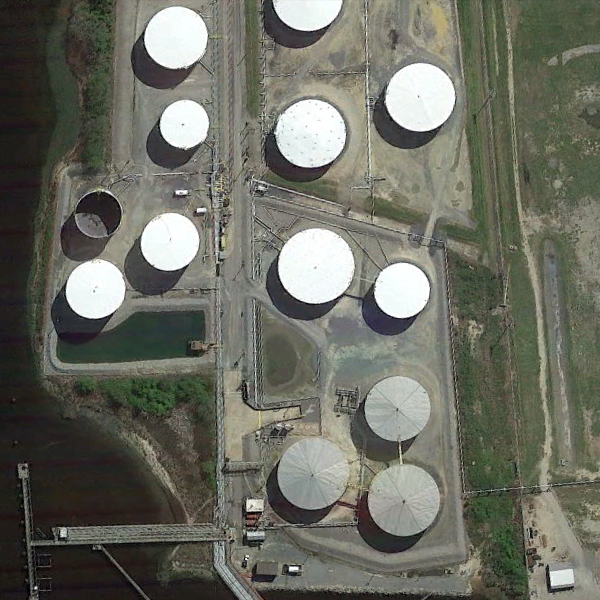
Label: StorageTanks